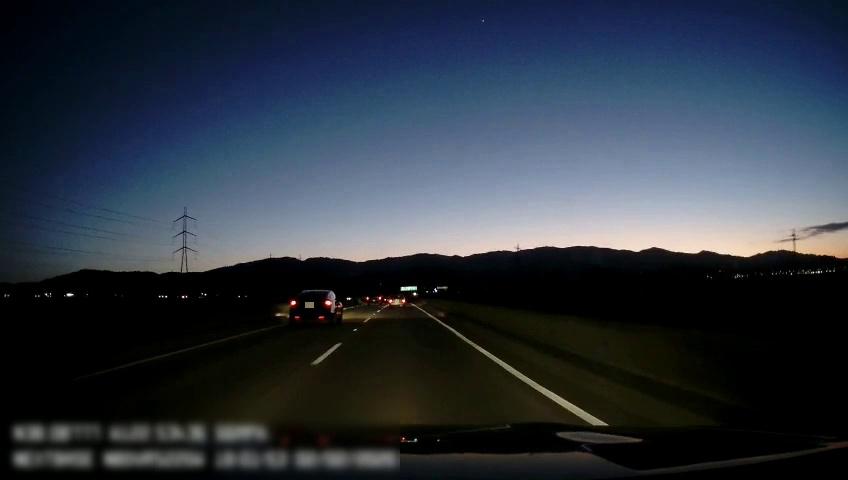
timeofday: Dusk/Dawn/Twilight
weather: Sunny
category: Drivable Space
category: Vehicles | Car
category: Vehicles | Car
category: Vehicles | Car
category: Lanes | Current Lane
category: Lanes | Current Lane
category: Lanes | Alternate Lane
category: Traffic | Signs